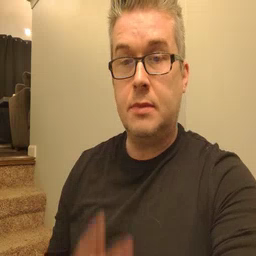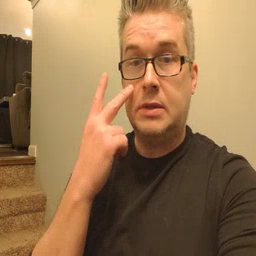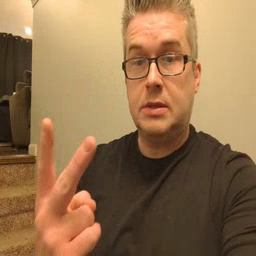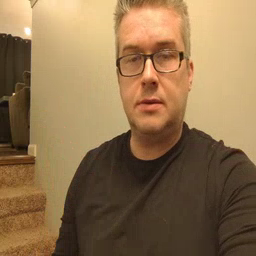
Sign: see